Question: ## Setup
I have the following color resource defined
'''
<color name="background">#333333</color>
'''
I apply it on a LinearLayout (the root view of an activity):
'''
<LinearLayout xmlns:android="http://schemas.android.com/apk/res/android"
...
android:background="@color/background">
'''
I also apply it as the background of my Surface/Canvas:
'''
private void doDraw(Canvas canvas) {
canvas.drawColor(mContext.getResources().getColor(R.color.background));
'''
## Result

The problem is that the color is darker on the SurfaceView/Canvas than the LinearLayout.
If it matters, the 'minSdkVersion: 10' and 'targetSdkVersion: 19'
Thanks.
### Update
Checking the colors that are produced, I determined that the LinearLayout is producing the correct color and the Canvas is darker than it should be. Canvas produced the color '#313131' instead of '#333333'
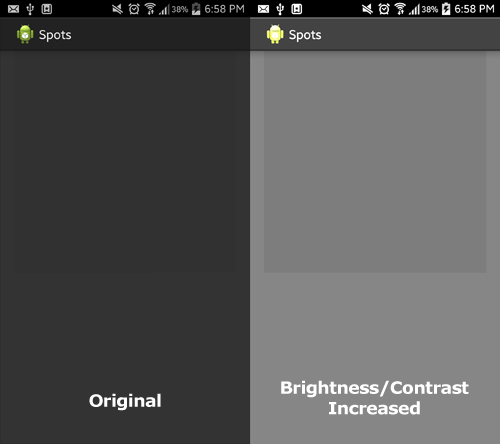
Answer: The problem is the 'SurfaceView' is not being rendered with 32 bit colors.
You will need to get the 'SurfaceHolder' for the 'SurfaceView'. This can be achieved through 'getHolder()' on the view itself.
Then just put it into 32 bit mode with:
'getHolder().setFormat(PixelFormat.RGBA_8888);'